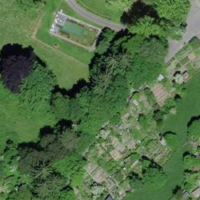
EUNIS habitat code: 53
Species observed at this site:
Zygiella x-notata